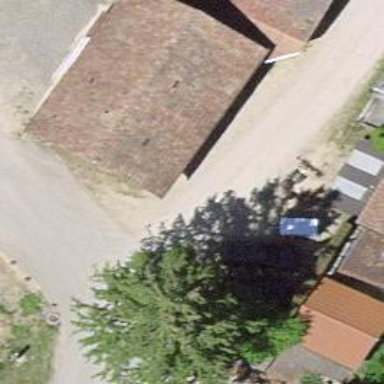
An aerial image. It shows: Farm shop.